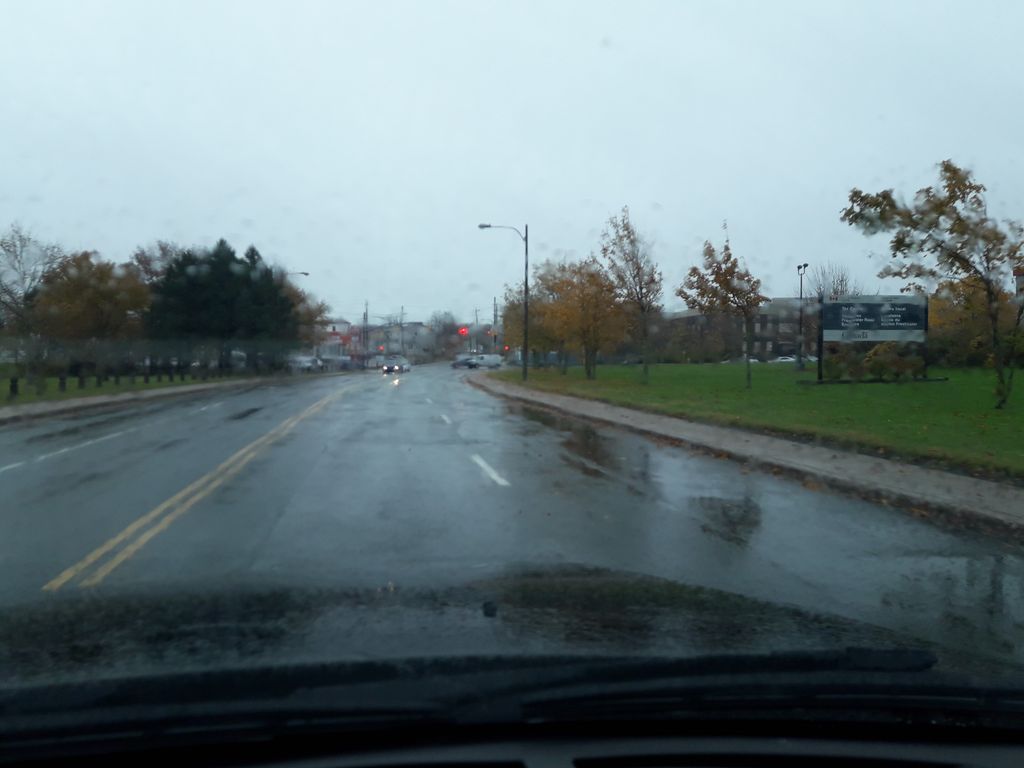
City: st_johns